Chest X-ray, PA view. Patient: 50 years old, sex F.
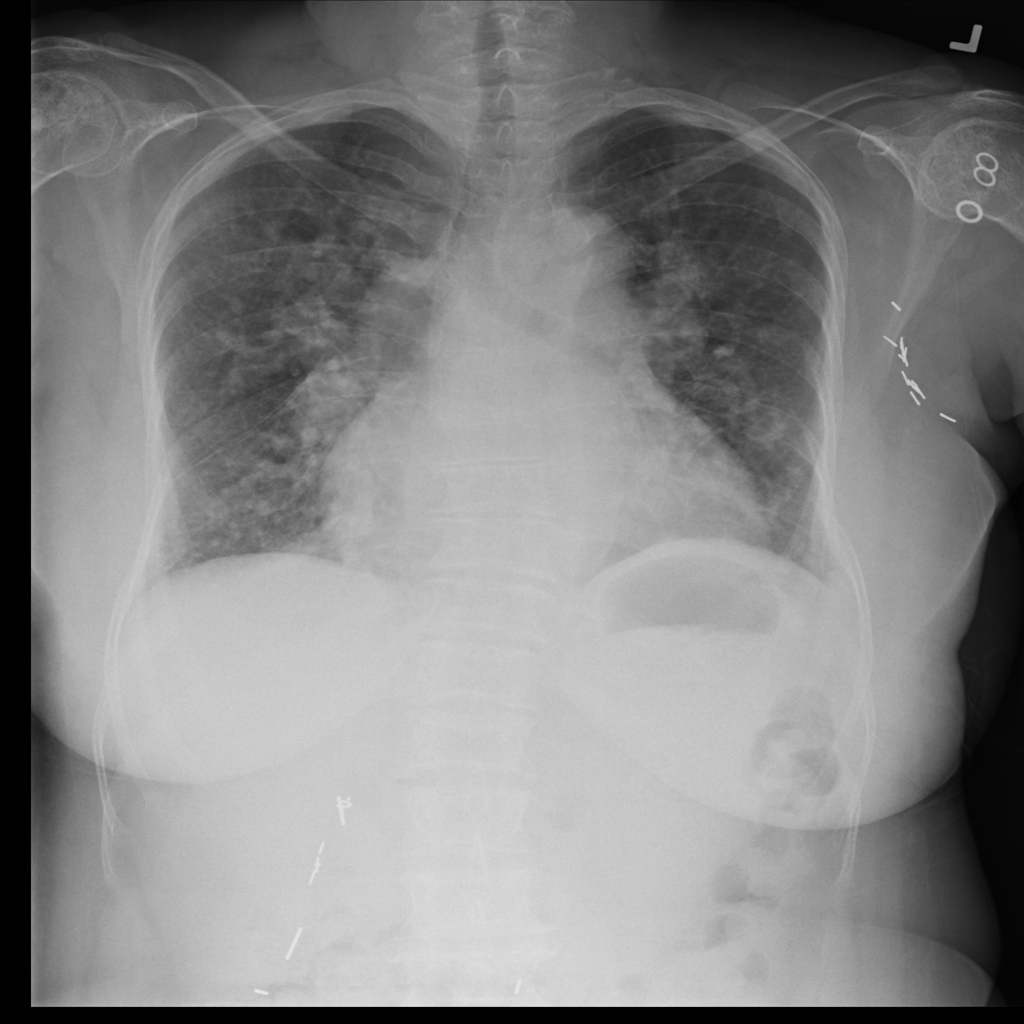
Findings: Cardiomegaly